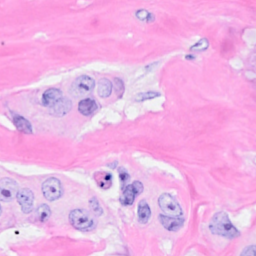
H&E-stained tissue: Breast